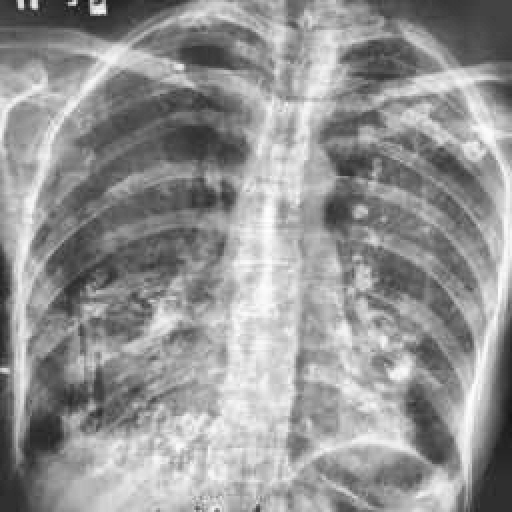
Finding: TUBERCULOSIS